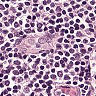
Metastatic tissue present: no